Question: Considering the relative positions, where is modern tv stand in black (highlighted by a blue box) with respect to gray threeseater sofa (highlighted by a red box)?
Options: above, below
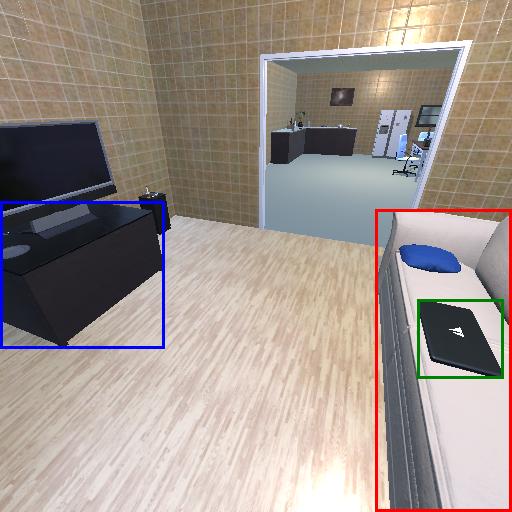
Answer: above